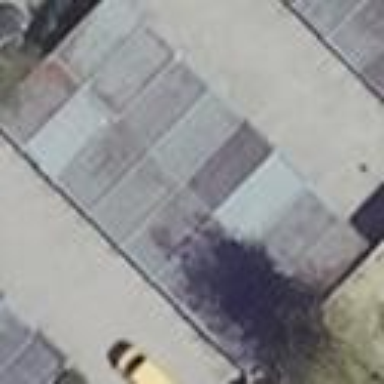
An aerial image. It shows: Group of garages.